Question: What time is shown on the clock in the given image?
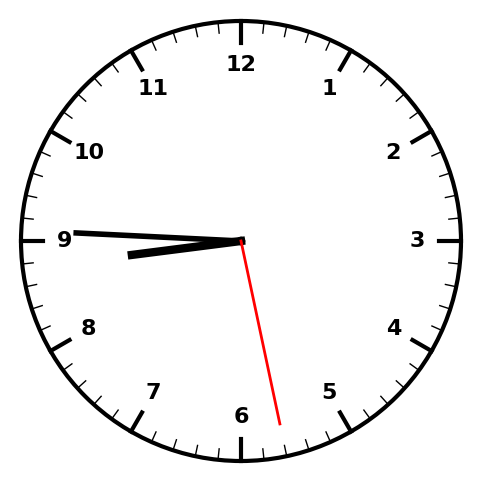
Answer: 08:45:28